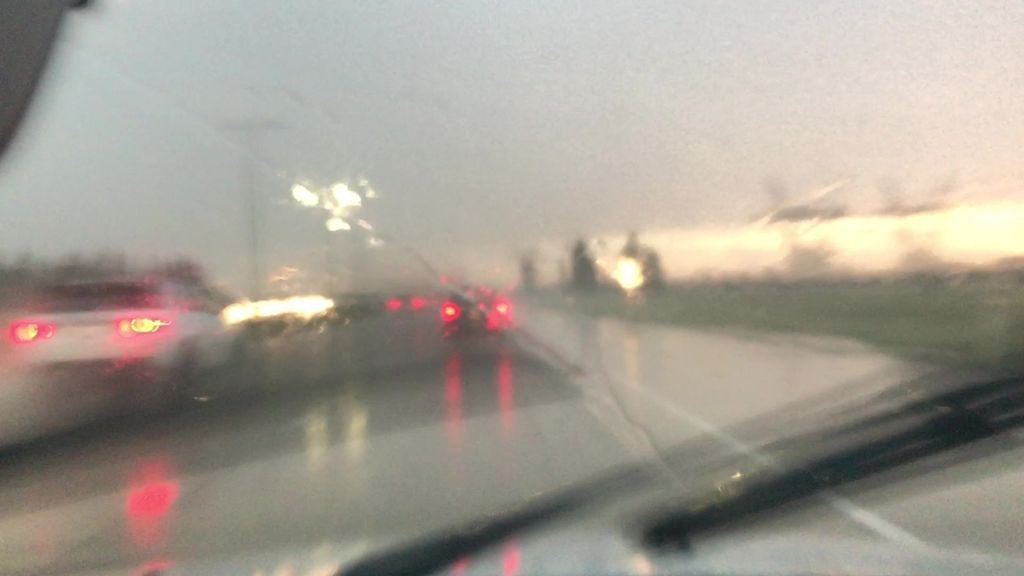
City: edmonton